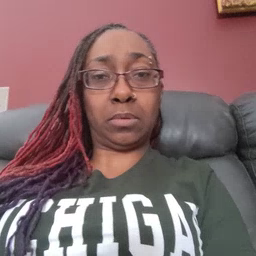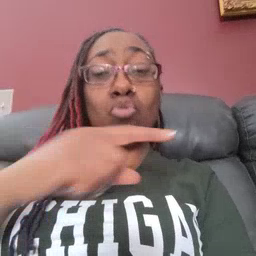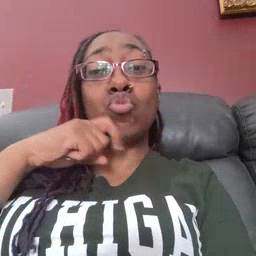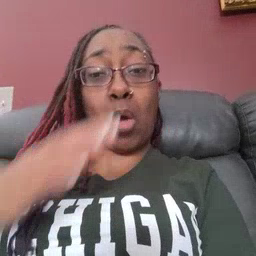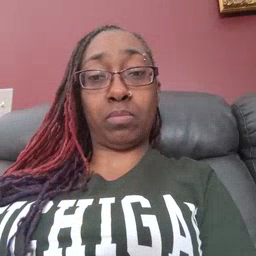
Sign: dryer